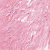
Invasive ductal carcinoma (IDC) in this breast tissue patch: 0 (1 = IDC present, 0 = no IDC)